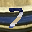
Label: 7